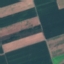
Land use / land cover: AnnualCrop